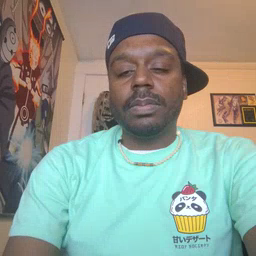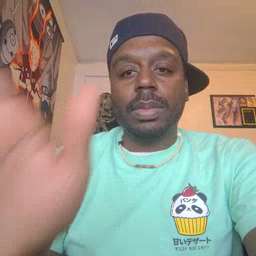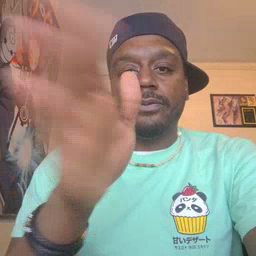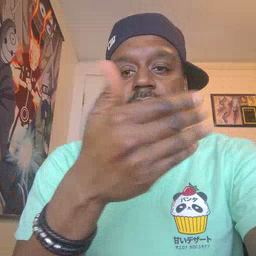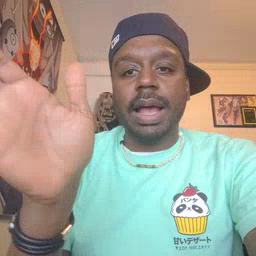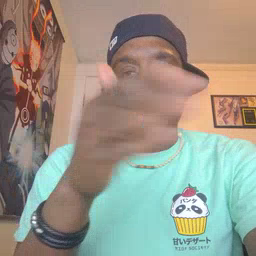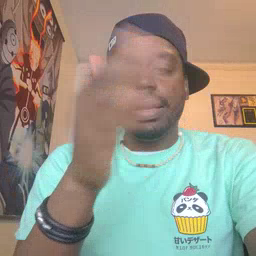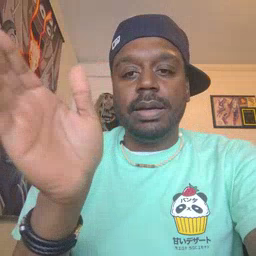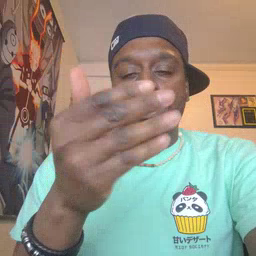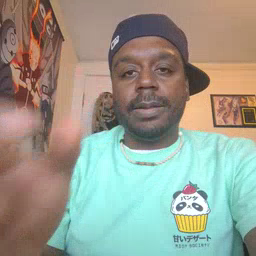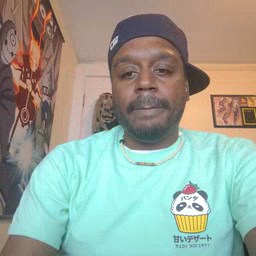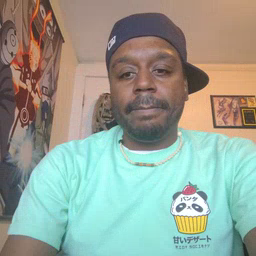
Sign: flag